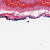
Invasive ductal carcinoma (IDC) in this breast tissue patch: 0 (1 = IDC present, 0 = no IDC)